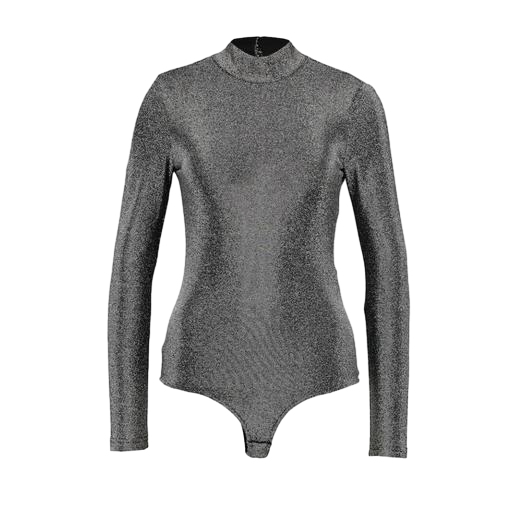
black mira cape-effect bodysuit, high-neck top, long-sleeve top, white background